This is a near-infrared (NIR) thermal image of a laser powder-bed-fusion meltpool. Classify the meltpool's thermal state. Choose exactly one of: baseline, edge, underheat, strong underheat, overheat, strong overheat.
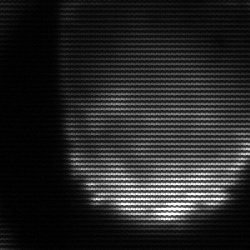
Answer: edge